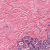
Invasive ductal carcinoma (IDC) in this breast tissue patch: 0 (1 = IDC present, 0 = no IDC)